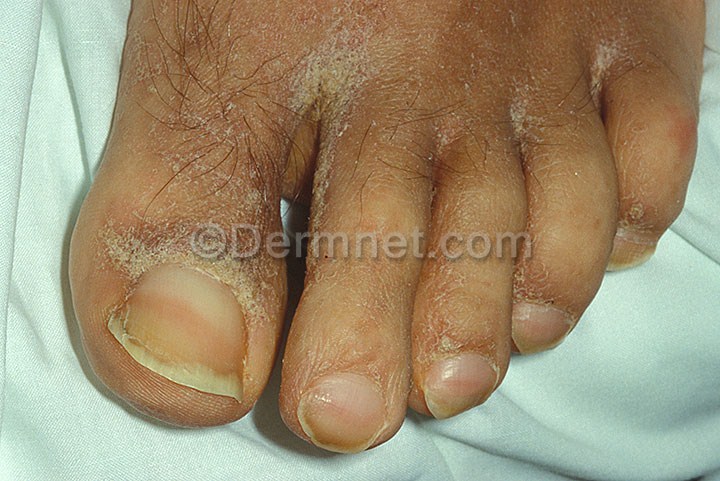
Disease: Scabies Lyme Disease and other Infestations and Bites